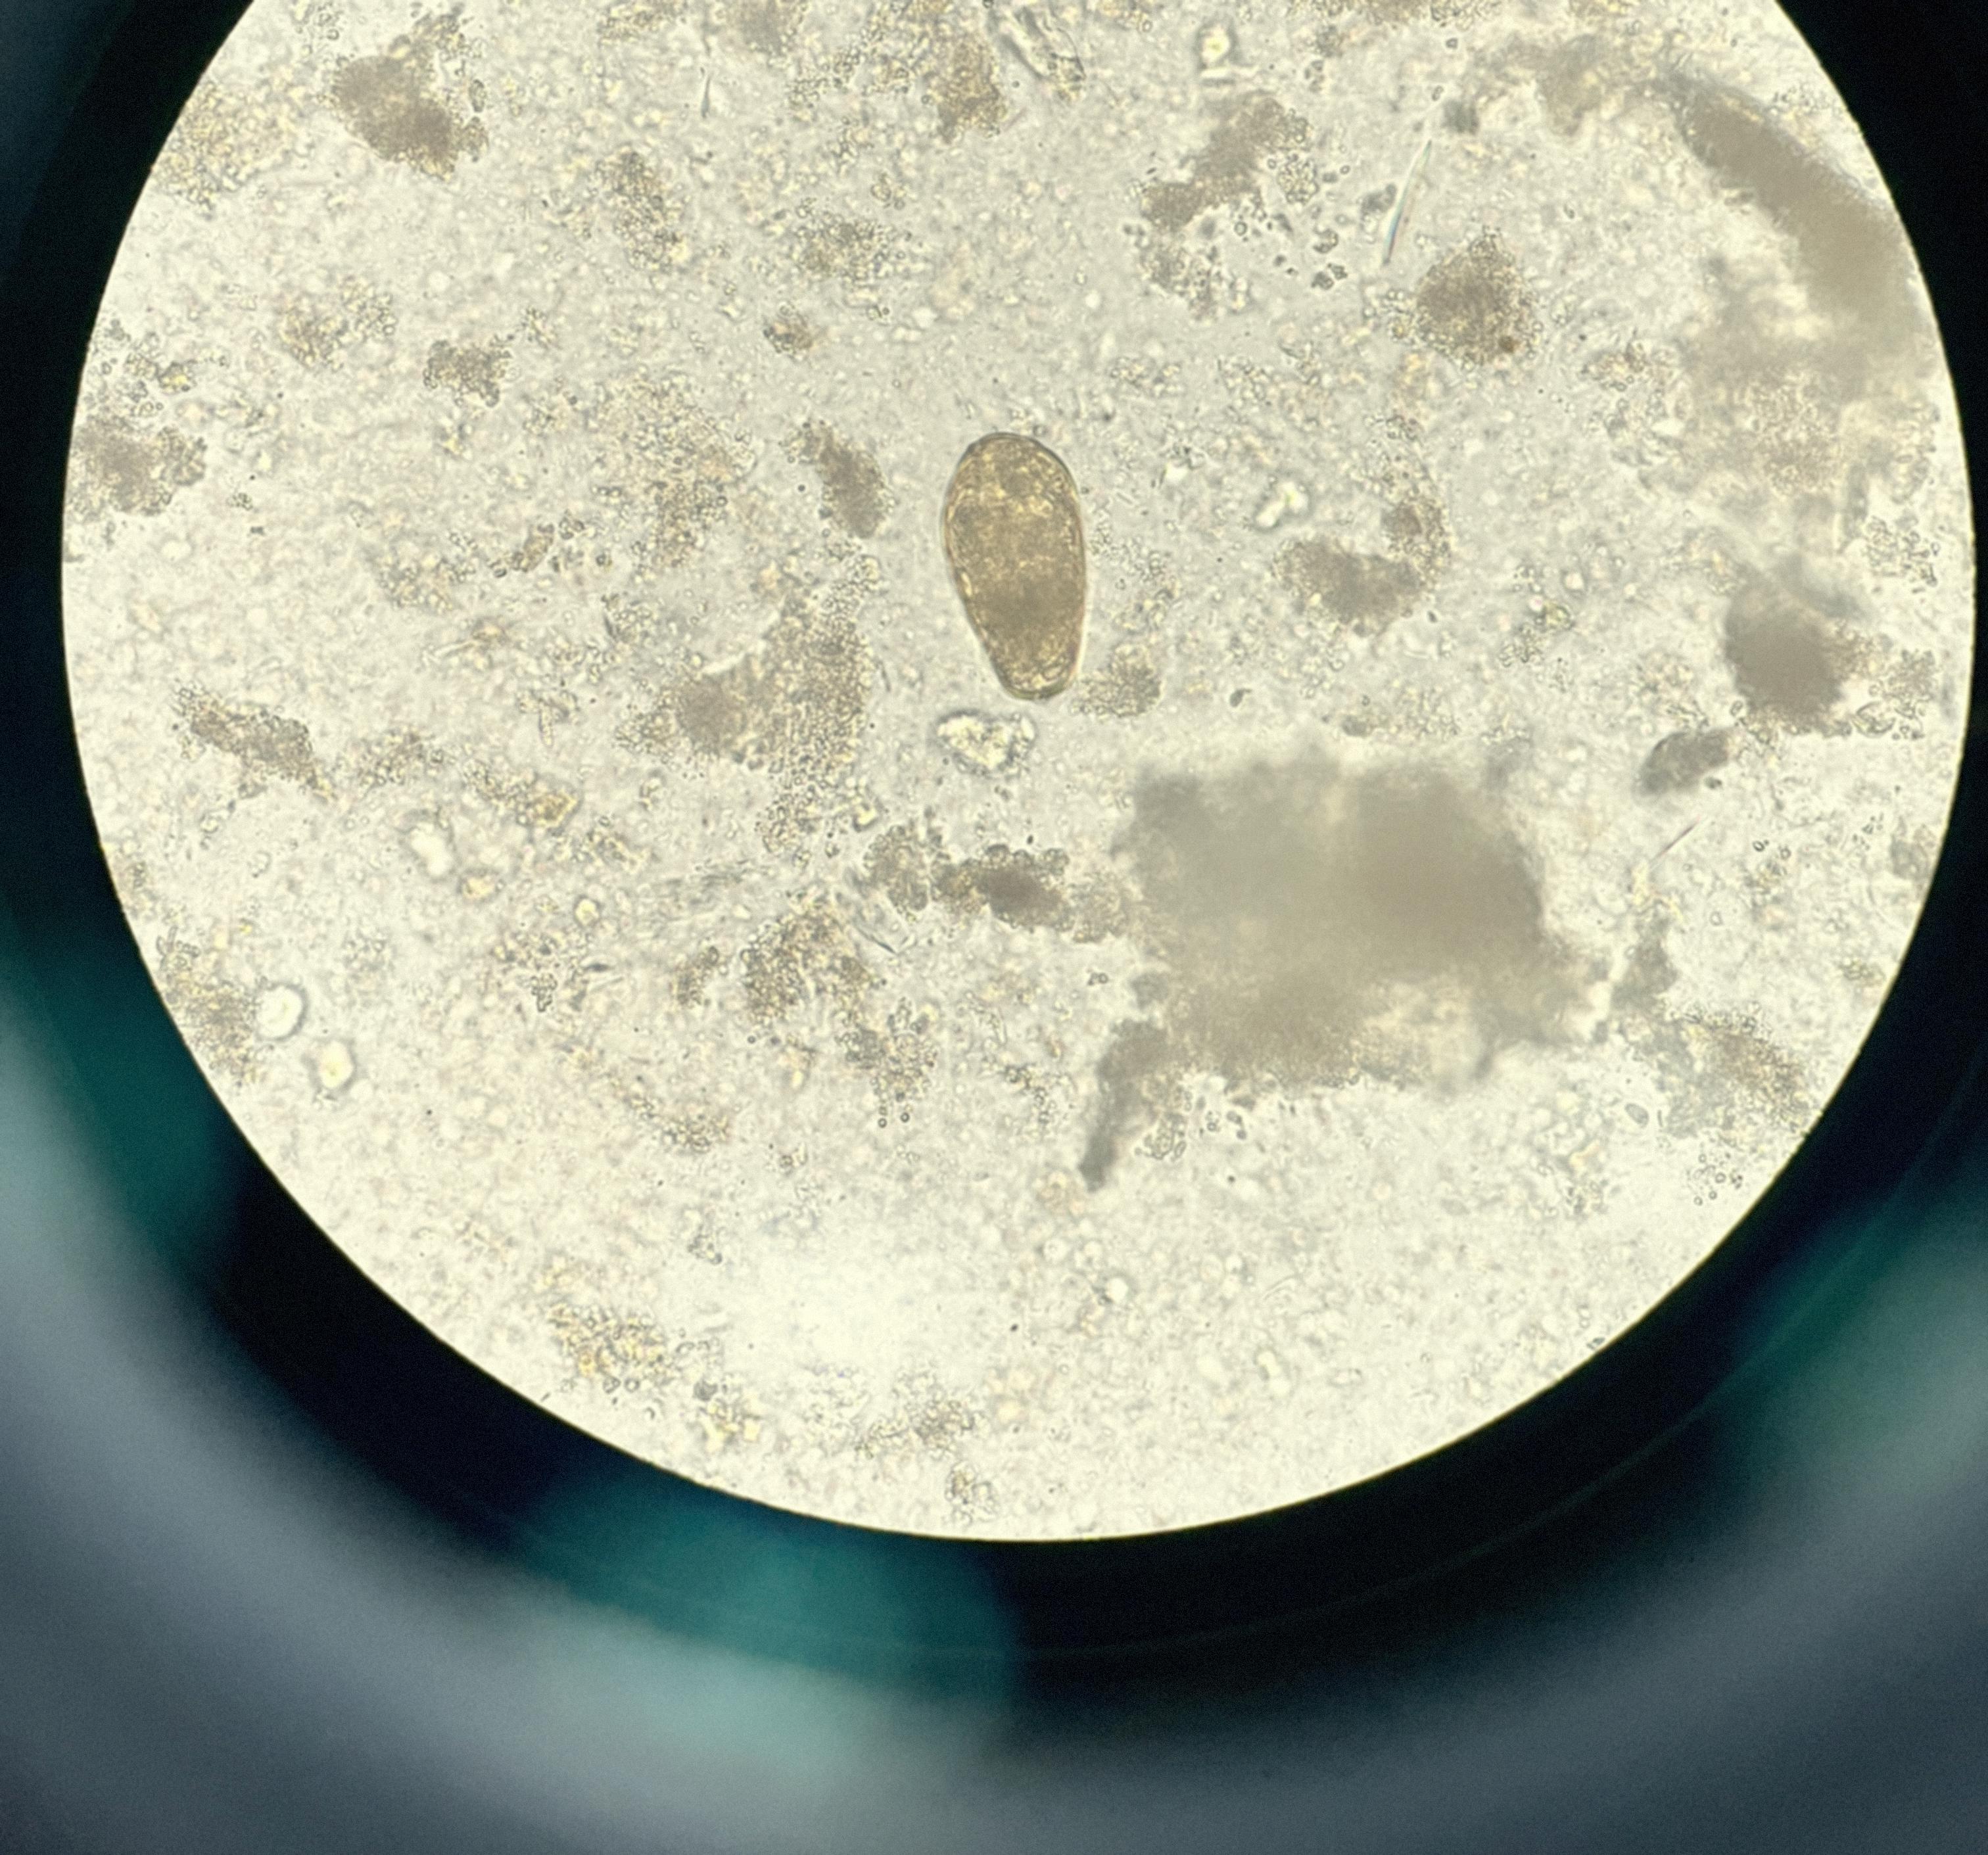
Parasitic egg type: Paragonimus spp